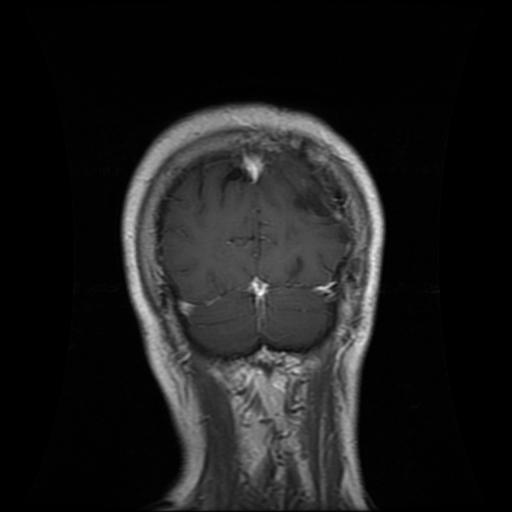
Label: glioma